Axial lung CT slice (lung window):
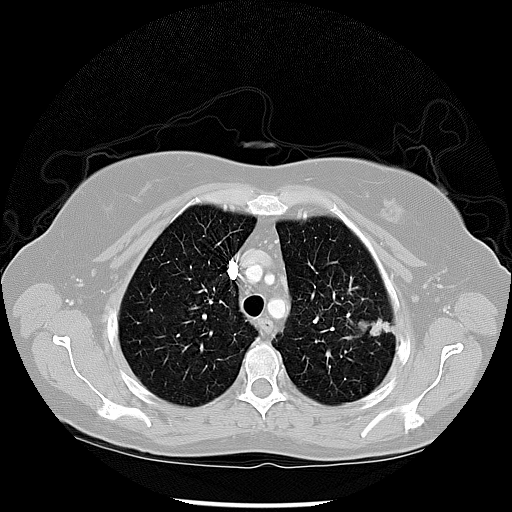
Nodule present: yes
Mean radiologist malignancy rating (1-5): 4